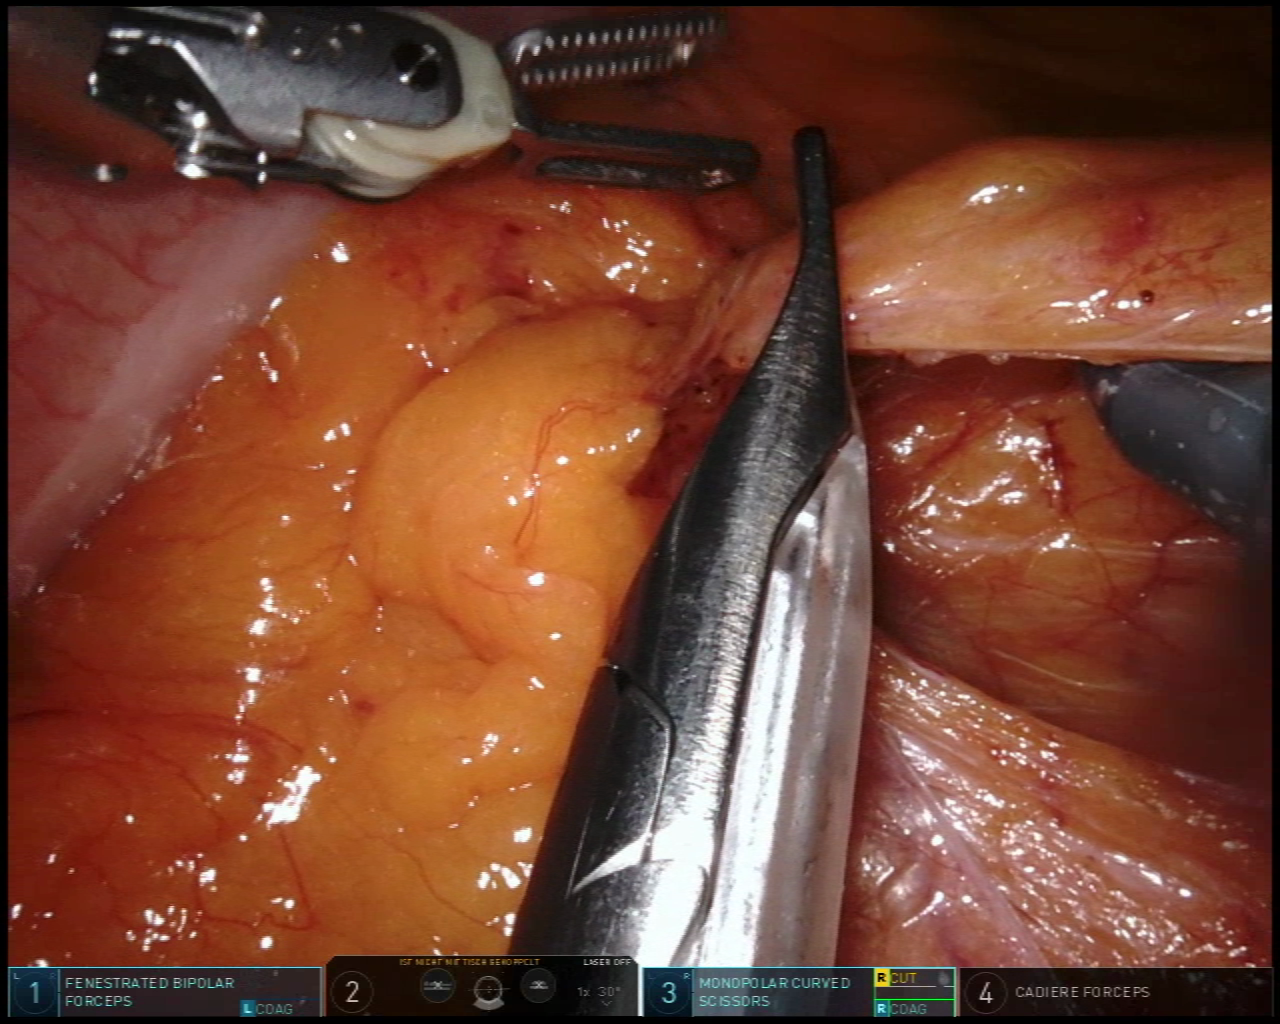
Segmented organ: colon
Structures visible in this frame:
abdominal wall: no
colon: yes
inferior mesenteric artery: no
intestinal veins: no
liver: no
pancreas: no
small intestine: no
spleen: no
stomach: no
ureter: no
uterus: no
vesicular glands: no